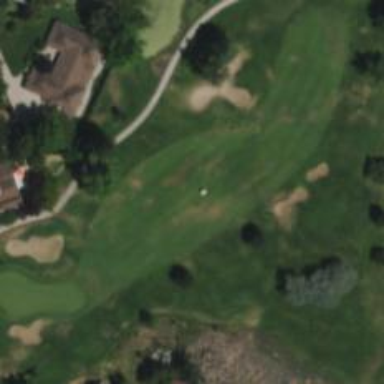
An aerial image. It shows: View of golf hole.